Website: home-depot
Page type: payment
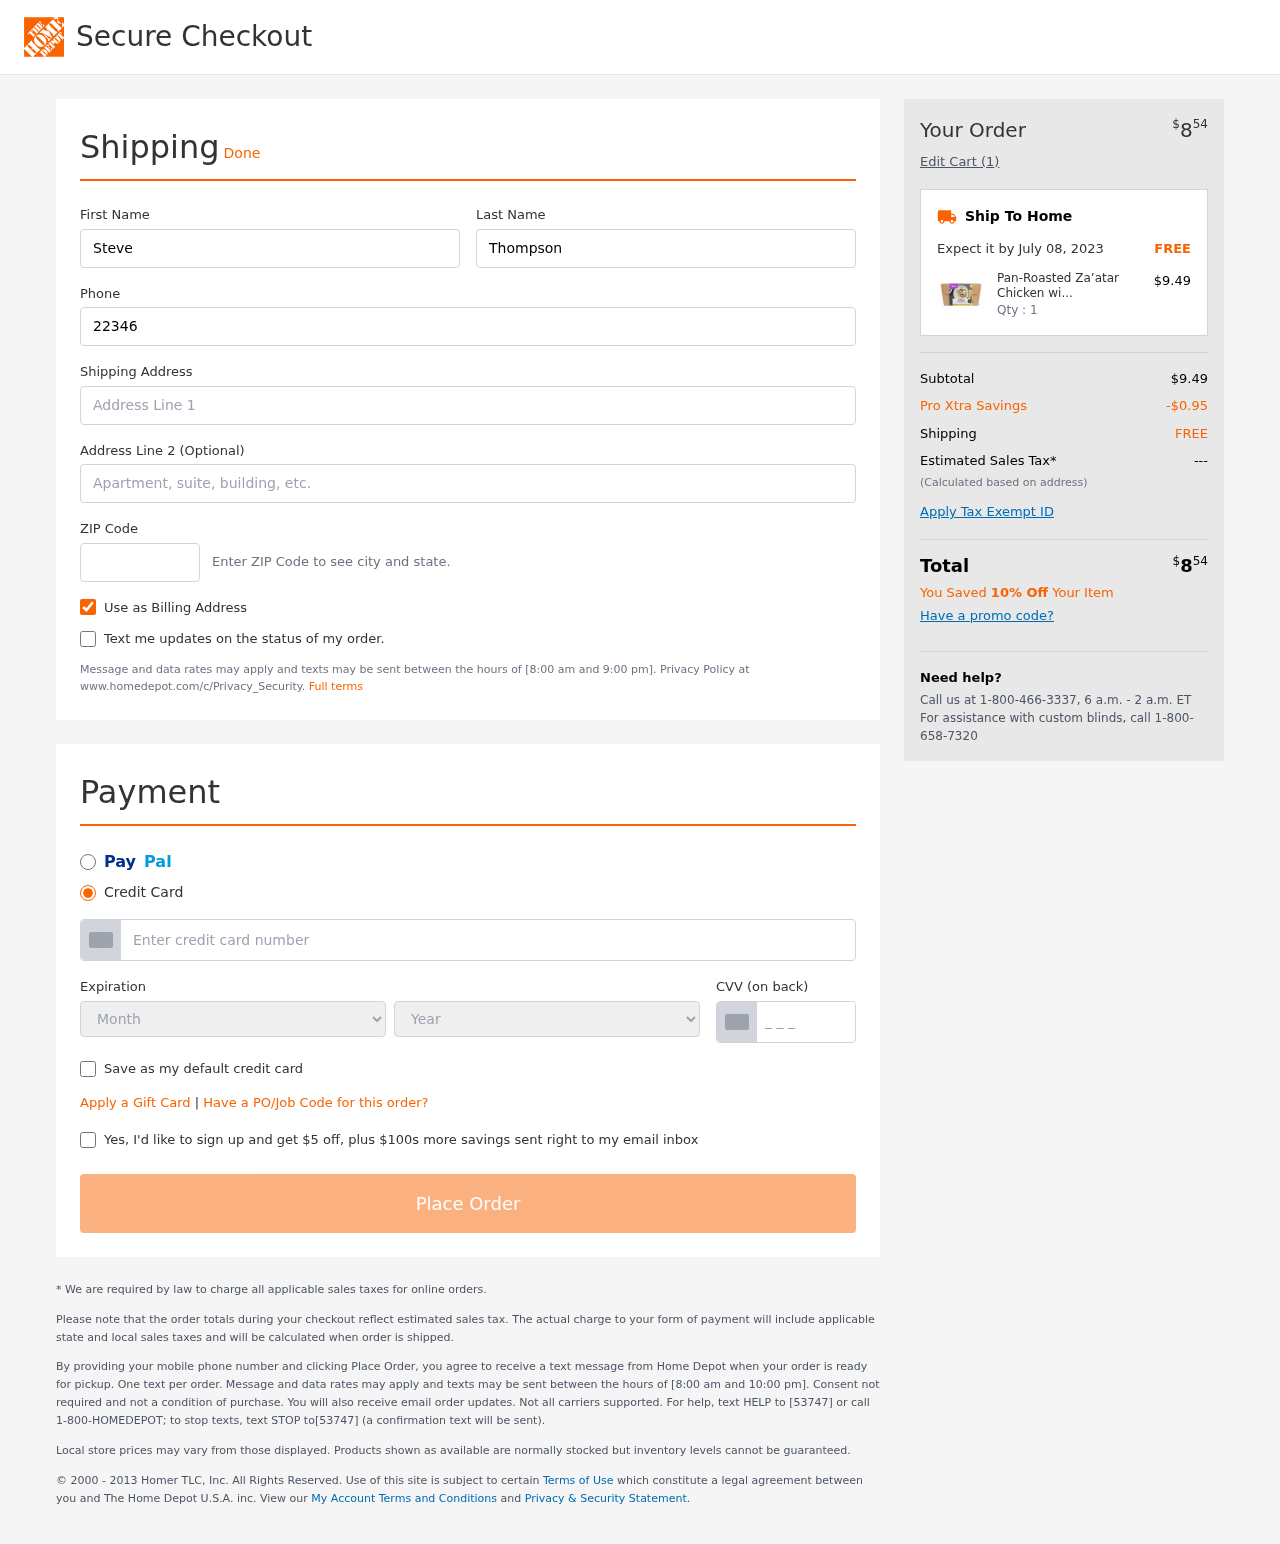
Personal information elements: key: PII_CARD_CVV
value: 0578
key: PII_CARD_EXPIRY_MONTH
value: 08
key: PII_CARD_EXPIRY_YEAR
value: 28
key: PII_CARD_NUMBER
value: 3420 9332 5365 726
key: PII_FIRSTNAME
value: Steve
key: PII_LASTNAME
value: Thompson
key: PII_PHONE
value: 2234694684
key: PII_POSTCODE
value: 58664
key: PII_STREET
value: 46022 Wise Pine Apt. 729
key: PII_STREET2
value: Apt. 423
Product elements: key: PRODUCT1_NAME
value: Pan-Roasted Za’atar Chicken with Corn, Zucchini & Couscous
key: PRODUCT1_PRICE
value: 9.49
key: PRODUCT1_QUANTITY
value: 1
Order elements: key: ORDER_TOTAL
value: $854
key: ORDER_NUM_ITEMS
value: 1
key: ORDER_DELIVERY_DATE
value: July 08, 2023
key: ORDER_SUBTOTAL
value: $9.49
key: ORDER_DISCOUNT
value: -$0.95
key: ORDER_SHIPPING_COST
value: FREE